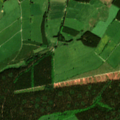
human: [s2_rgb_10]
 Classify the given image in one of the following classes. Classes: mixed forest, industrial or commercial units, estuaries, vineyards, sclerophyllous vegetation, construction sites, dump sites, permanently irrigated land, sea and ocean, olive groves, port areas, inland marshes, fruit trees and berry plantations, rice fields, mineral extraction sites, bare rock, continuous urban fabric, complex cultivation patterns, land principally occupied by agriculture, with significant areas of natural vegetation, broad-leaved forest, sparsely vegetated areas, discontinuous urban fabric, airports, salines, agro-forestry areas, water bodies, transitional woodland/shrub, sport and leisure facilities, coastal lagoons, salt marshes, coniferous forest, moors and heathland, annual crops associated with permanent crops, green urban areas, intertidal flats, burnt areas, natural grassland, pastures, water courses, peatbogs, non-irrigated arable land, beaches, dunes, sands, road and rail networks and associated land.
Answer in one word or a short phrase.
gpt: pastures, land principally occupied by agriculture, with significant areas of natural vegetation, mixed forest